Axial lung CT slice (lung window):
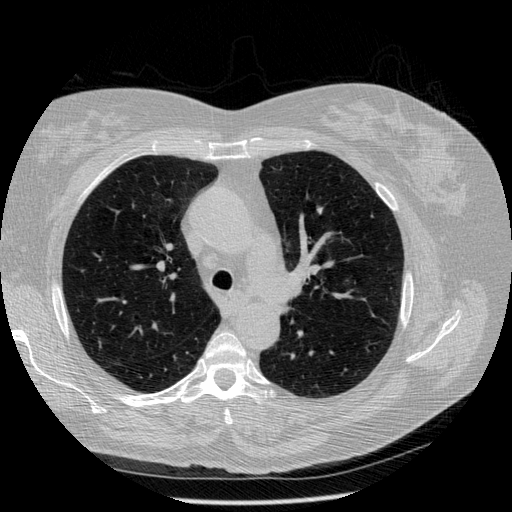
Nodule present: no